Question: How to disable the intermediate signout page from django allauth. When the user clicks on the signout link on my site I want him to logout right away, I want to remove this intermediate page

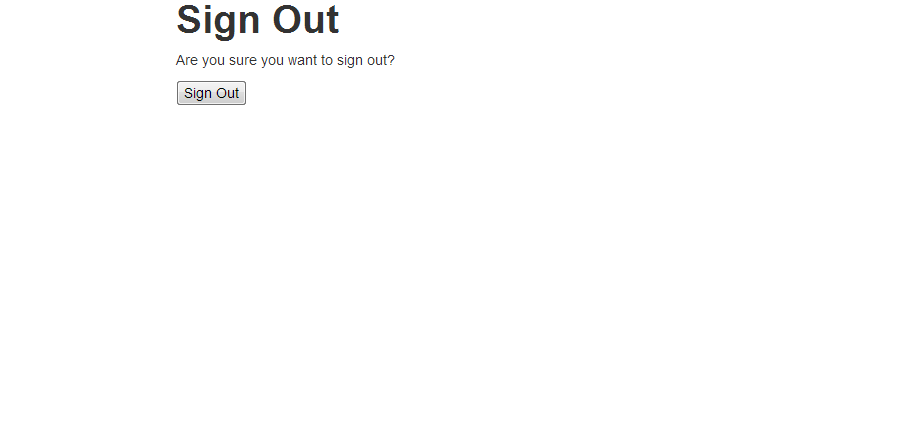
Answer: Set 'ACCOUNT_LOGOUT_ON_GET' to 'True' in your settings.
Also see <URL>